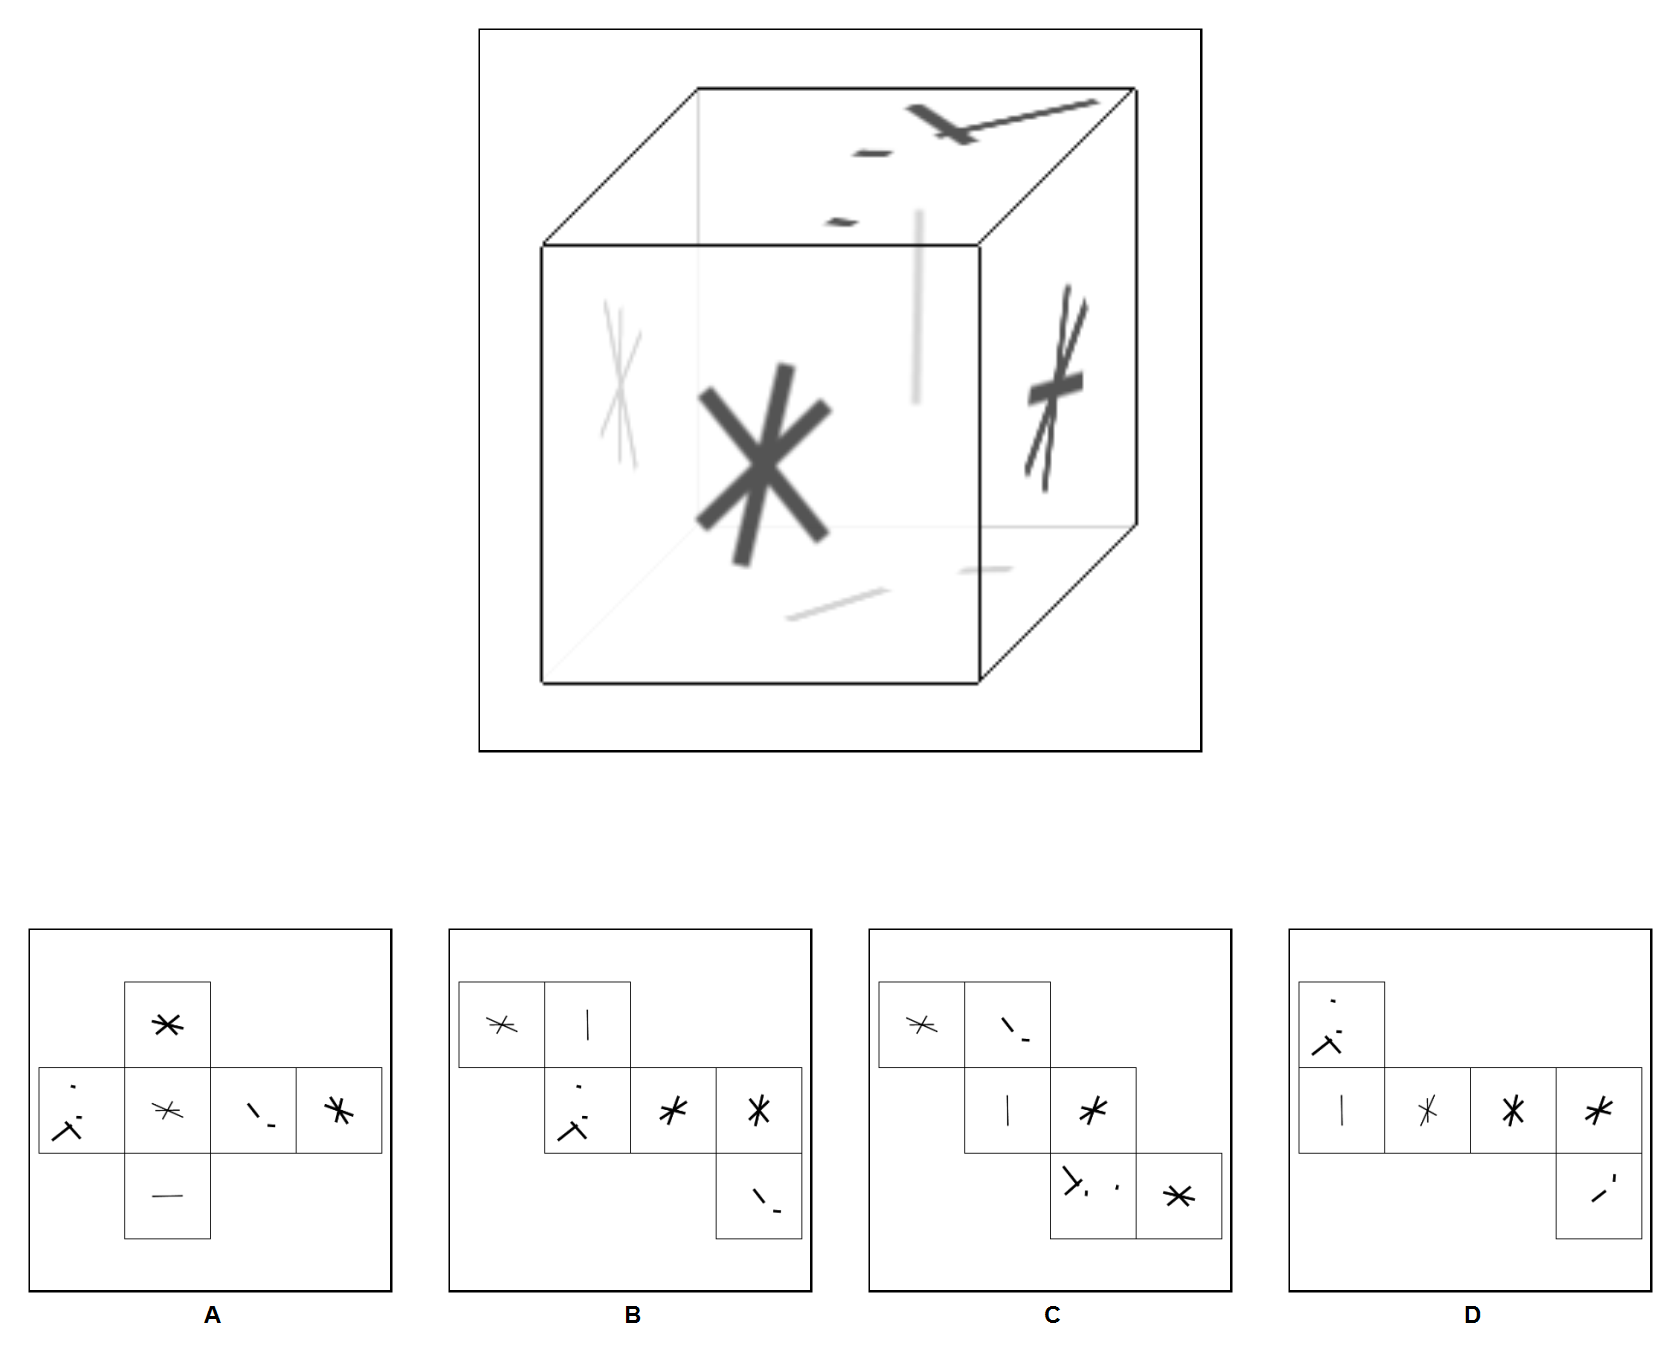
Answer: B